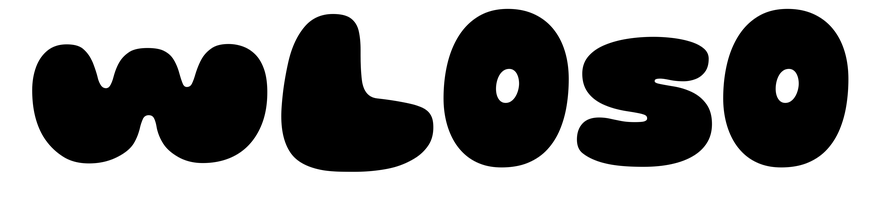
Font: Gluten_Black